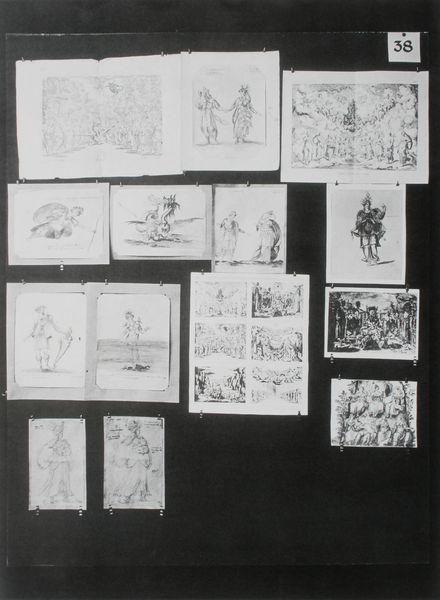
Titel: Der Bilderatlas Mnemosyne - Tafel 38 aus der ersten Fassung des Bilderatlas
Künstler: Aby Warburg
Standort: London
Institution: Warburg Institute ©
Schlagwörter: baum, blätter, dunkel, gott, mann, weiß, menschen, grau, schwarz, skizze, zeichnung, wand, mensch, rahmen, bild, portrait, schnur, paar, blatt, relief, bilder, fotos, papier, grafik, graphik, klein, rand, figuren, tafel, collage, foto, fotografie, hängen, zettel, druck, schwarzweiss, comic, stich, seite, soldat, bleistift, studien, ausstellung, seiten, zahl, ziffer, antik, griechisch, sammlung, viereckig, museum, entwürfe, skizzen, stiche, szenen, nummer, römisch, drucke, zeichnungen, schwrz, archiv, ikonographie, schlecht, atlas, graphiken, illustrationen, grafiken, warhol, bilderwand, erinnerungen, album, warburg, radierungen, zusammenstellung, fotoreihe, aby warburg, aby, mnemosyne, pinnwand, reproduktionen, erinnerungen zeichnungen, bleistigt, pinn, 13, 5, 38, angepinnt, sammlu6